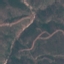
Land use / land cover: HerbaceousVegetation